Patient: sex M, age 57
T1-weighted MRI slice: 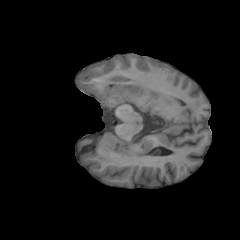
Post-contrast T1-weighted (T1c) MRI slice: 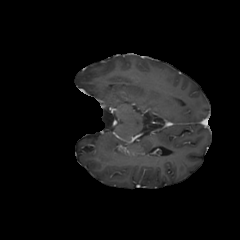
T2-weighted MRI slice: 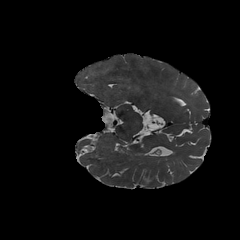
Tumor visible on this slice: no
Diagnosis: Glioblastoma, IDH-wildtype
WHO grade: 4